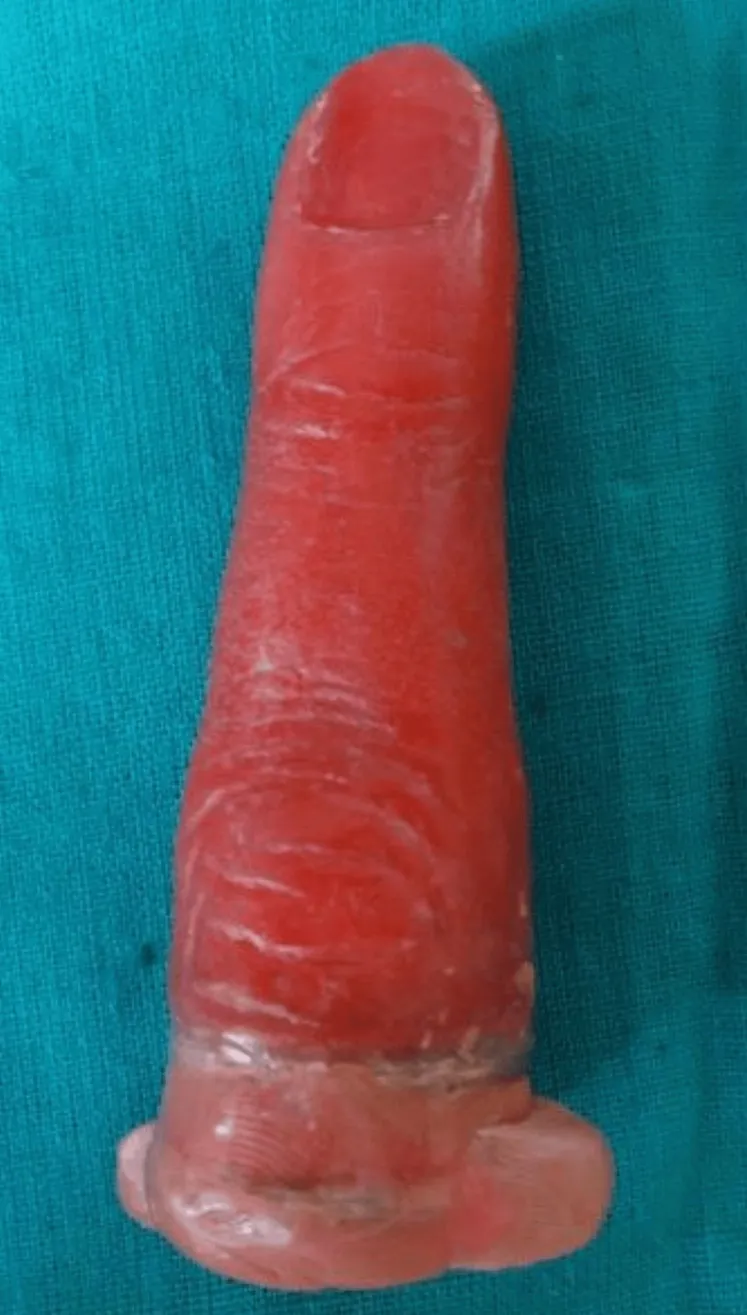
Blockout of the wax pattern with putty.
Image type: medical_photograph (other_medical_photograph)